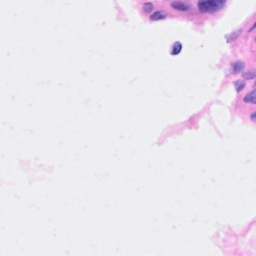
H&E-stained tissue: Breast